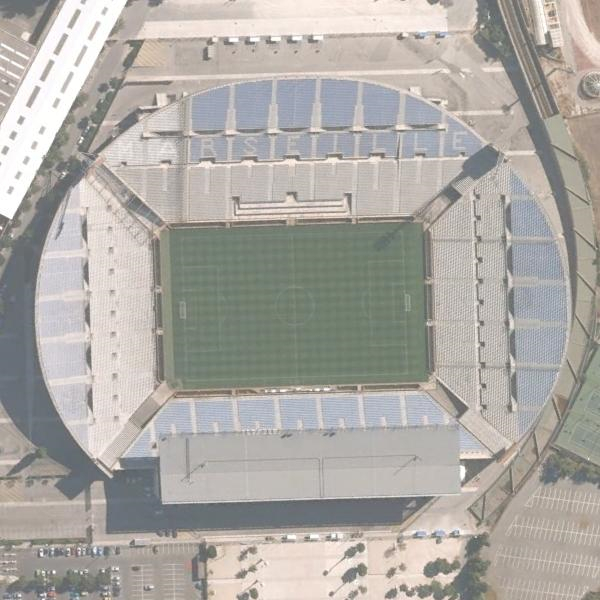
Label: Stadium